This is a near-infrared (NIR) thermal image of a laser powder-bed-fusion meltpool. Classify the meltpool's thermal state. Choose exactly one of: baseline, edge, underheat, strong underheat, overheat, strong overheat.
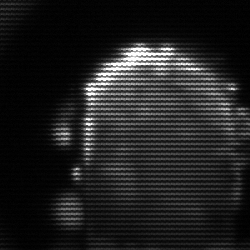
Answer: baseline